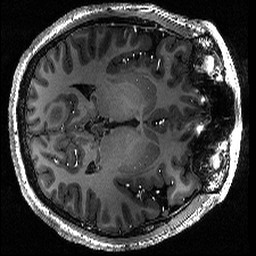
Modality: T1w
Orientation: axial
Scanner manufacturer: siemens
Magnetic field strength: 6.98 T
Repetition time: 2.7 s
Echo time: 0.00296 s